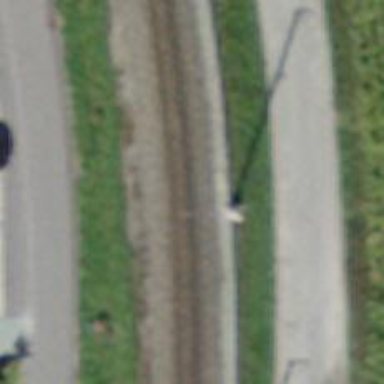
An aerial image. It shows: Narrow-gauge railway with 1 track. The tracks are electrified with contact line.